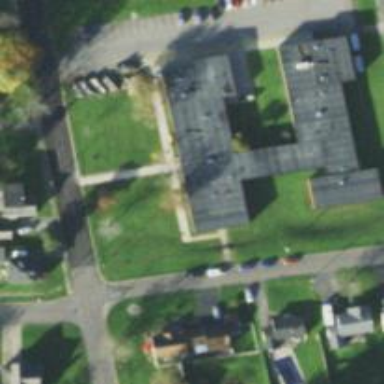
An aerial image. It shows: School.